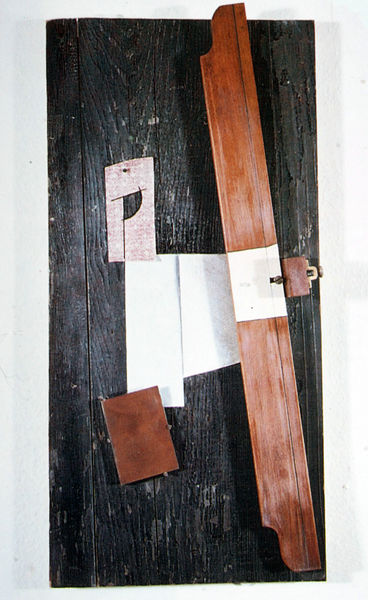
Titel: Bemaltes Relief
Künstler: Wladimir Tatlin
Standort: London
Institution: Annely Juda Fine Arts
Schlagwörter: weiß, braun, holz, schwarz, schloss, leiste, abstrakt, collage, maserung, objekt, duchamp, länge, breite